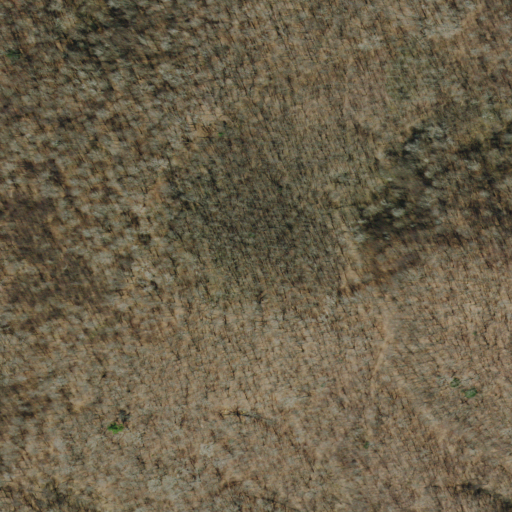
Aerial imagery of mountain in Tennessee named Little Mountain containing only deciduous forest